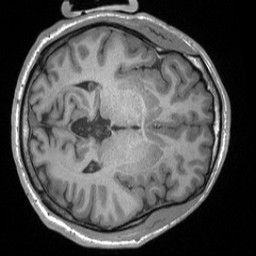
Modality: T1w
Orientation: axial